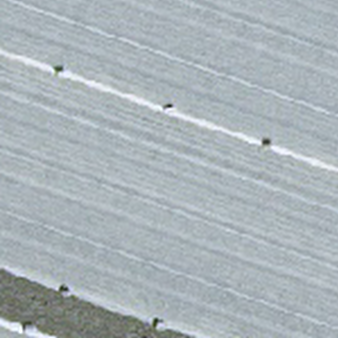
Label: other